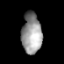
Tissue: prostate
Cell type: Epithelial cells
Senescence score: 0.296
Nuclear area (px): 798
Mean DAPI intensity: 151.475